Question: This error has come up recently in my eclipse android maven project, and I don't know why.
Can you please have a look at my POM and screenShot, and tell me where I am going wrong please. Thanks
here is my pom
'''
<project xmlns="http://maven.apache.org/POM/4.0.0" xmlns:xsi="http://www.w3.org/2001/XMLSchema-instance"
xsi:schemaLocation="http://maven.apache.org/POM/4.0.0 http://maven.apache.org/xsd/maven-4.0.0.xsd">
<modelVersion>4.0.0</modelVersion>
<groupId>com.blueMonkeyTech.joggerMotivator</groupId>
<artifactId>joggerMotivator</artifactId>
<version>1.0.0-SNAPSHOT</version>
<packaging>apk</packaging>
<name>joggerMotivator</name>
<dependencies>
<dependency>
<groupId>com.google.android</groupId>
<artifactId>android</artifactId>
<version>2.3.3</version>
</dependency>
</dependencies>
<build>
<finalName>${project.artifactId}</finalName>
<plugins>
<plugin>
<groupId>org.apache.maven.plugins</groupId>
<artifactId>maven-source-plugin</artifactId>
<version>2.1.2</version>
<executions>
<execution>
<id>attach-sources</id>
<phase>verify</phase>
<goals>
<goal>jar-no-fork</goal>
</goals>
</execution>
</executions>
</plugin>
<plugin>
<artifactId>maven-compiler-plugin</artifactId>
<version>2.3.2</version>
<configuration>
<source>1.6</source>
<target>1.6</target>
</configuration>
</plugin>
</plugins>
</build>
'''
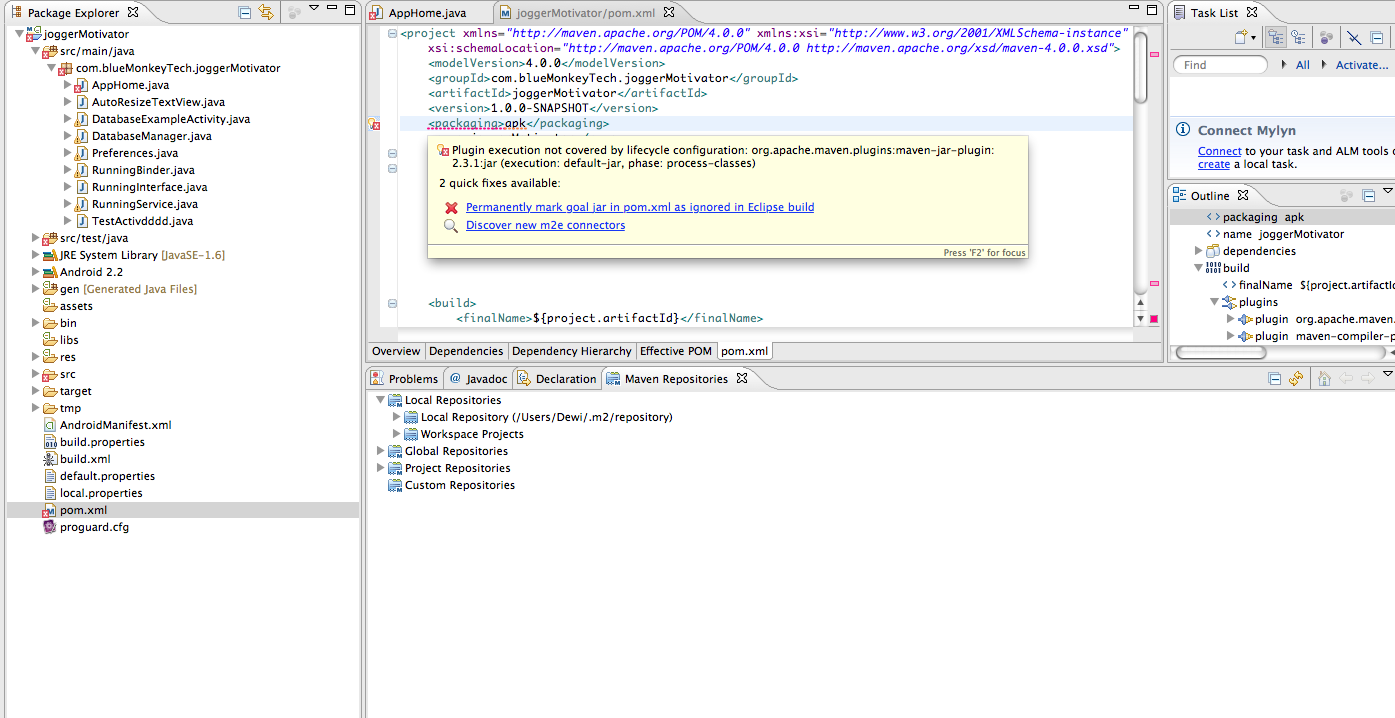
Answer: Open your POM and click on the "Plugin execution not covered by lifecycle configuration" error. This will give you the option to Discover new m2e connectors.
Select this and you should be automatically prompted to download and install the Android Connector.
Installing this should resolve your problems. You should probably uninstall the old 0.2.4 m2eclipse-android-integration as well in favour of the new 0.3.0 m2e-android version.
Please see the new site for more information:
<URL>